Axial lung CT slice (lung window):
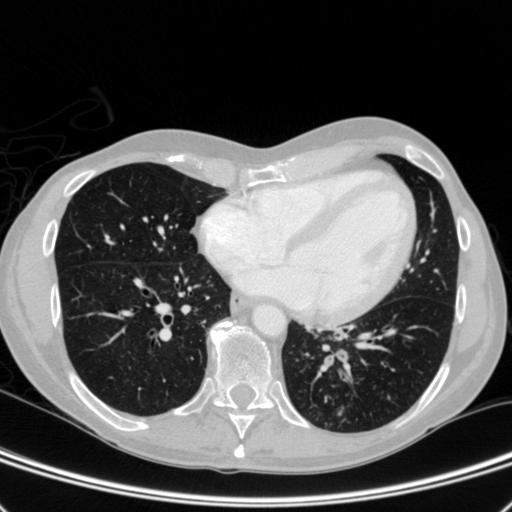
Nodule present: no